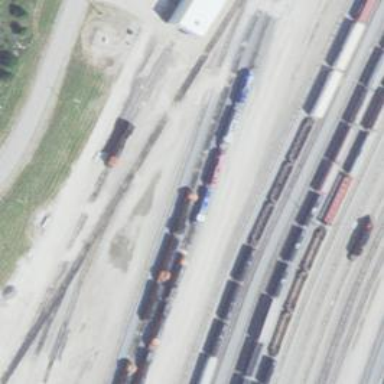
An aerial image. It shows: Railway yard in service.